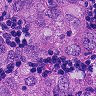
Metastatic tissue present: yes